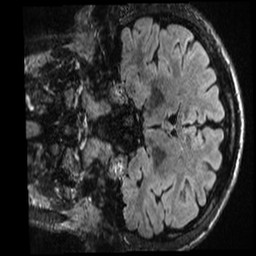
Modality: T1w
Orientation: coronal
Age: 23
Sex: male